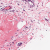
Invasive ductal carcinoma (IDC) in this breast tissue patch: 0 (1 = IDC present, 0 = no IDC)